Question: In one of my WPF projects I get this error when I open the solution and start it up when debugging it. If I rebuild the solution and start it again, the error goes away.
I have implemented command line support for application by removing the StartUpUri in App.xaml using this:
<URL>
How do I get rid of this annoying error?
Using VS 2010 .net 4.0

'''
System.IO.IOException was unhandled
Message=Cannot locate resource 'app.xaml'.
Source=PresentationFramework
StackTrace:
at MS.Internal.AppModel.ResourcePart.GetStreamCore(FileMode mode, FileAccess access)
at System.IO.Packaging.PackagePart.GetStream(FileMode mode, FileAccess access)
at System.IO.Packaging.PackagePart.GetStream()
at System.Windows.Application.LoadComponent(Object component, Uri resourceLocator)
at ESPS3.ServerSchemaUtility.App.InitializeComponent() in e:\ESP3.0\InternalTools\ServerSchemaUtility\ServerSchemaUtility\App.xaml:line 1
at ESPS3.ServerSchemaUtility.App.Main() in E:\ESP3.0\InternalTools\ServerSchemaUtility\ServerSchemaUtility\obj+\Debug\App.g.cs:line 0
at System.AppDomain._nExecuteAssembly(RuntimeAssembly assembly, String[] args)
at System.AppDomain.ExecuteAssembly(String assemblyFile, Evidence assemblySecurity, String[] args)
at Microsoft.VisualStudio.HostingProcess.HostProc.RunUsersAssembly()
at System.Threading.ThreadHelper.ThreadStart_Context(Object state)
at System.Threading.ExecutionContext.Run(ExecutionContext executionContext, ContextCallback callback, Object state, Boolean ignoreSyncCtx)
at System.Threading.ExecutionContext.Run(ExecutionContext executionContext, ContextCallback callback, Object state)
at System.Threading.ThreadHelper.ThreadStart()
InnerException:
'''
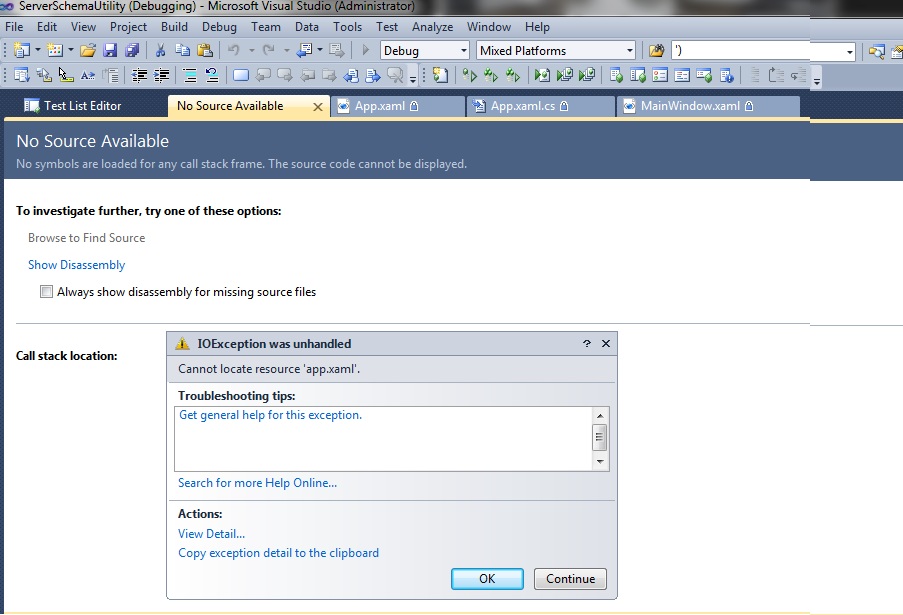
Answer: I have seen that error before, when porting from VS 2005 to 2008. Never seen in 2010.
For some reason, the build settings for app.xaml were lost. So you can check the the properties of app.xaml. The correct settings are shown in the image attached.

On the other hand, if you are working with MVVC, it can be a different cause, like explained here: <URL>